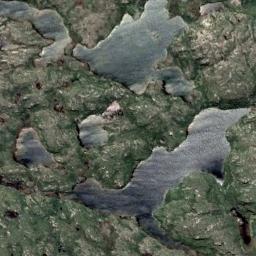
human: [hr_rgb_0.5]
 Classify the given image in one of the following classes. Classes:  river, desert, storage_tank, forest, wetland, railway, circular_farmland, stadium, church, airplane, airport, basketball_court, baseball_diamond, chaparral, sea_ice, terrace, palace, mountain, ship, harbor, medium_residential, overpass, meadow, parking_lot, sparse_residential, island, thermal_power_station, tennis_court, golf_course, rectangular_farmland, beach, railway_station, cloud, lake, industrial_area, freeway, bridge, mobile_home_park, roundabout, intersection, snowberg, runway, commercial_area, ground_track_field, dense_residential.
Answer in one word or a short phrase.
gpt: wetland